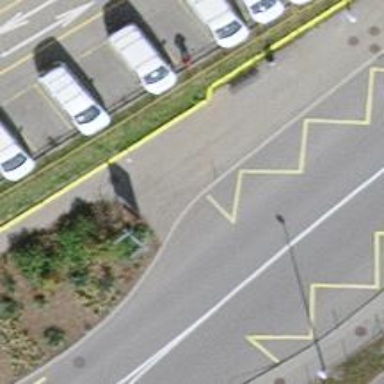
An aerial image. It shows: Platform for public transport. The platform is located by the road.